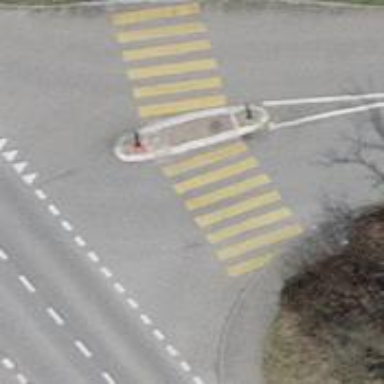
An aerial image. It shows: Uncontrolled zebra crossing with marked island on the road.